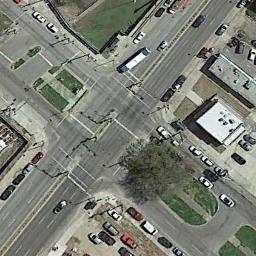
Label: intersection